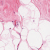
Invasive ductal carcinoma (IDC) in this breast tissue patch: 0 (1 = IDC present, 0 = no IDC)